Question: I have downloaded the fedora iso image and trying to install it using virtual box on my mac. I dedicated a space of 40GB for my hard drive. Now I get this pop up message, I am worried if it will delete my data on hard-drive. I have enough free-space left on my hard-drive. but I don't want this partion to erase my exisiting data.
where is the partition created on file system.('ATA VBOX HARDDISK'). Here is the screenshot:

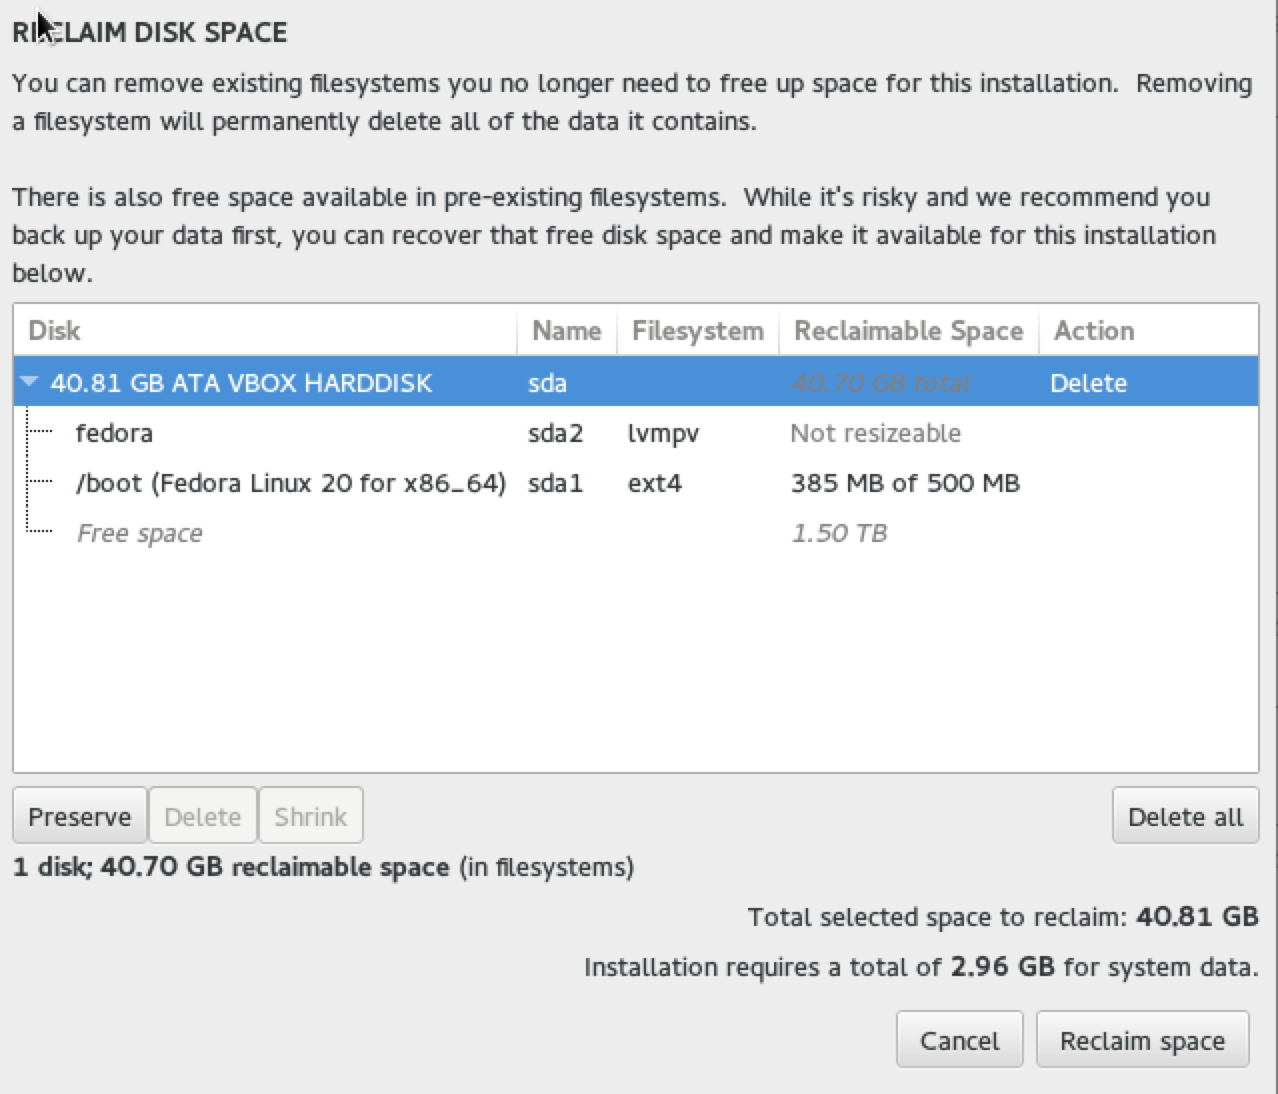
Answer: Creating a virtual hard-disk in the operating system (In virtualBox) will not overwrite any files on your hard drive. It will only utilize unused space on your disk. Overwriting the hard-disk in the operating system will not delete any files in the , but it will overwrite/wipe files in the virtual hard disk ( OS files).